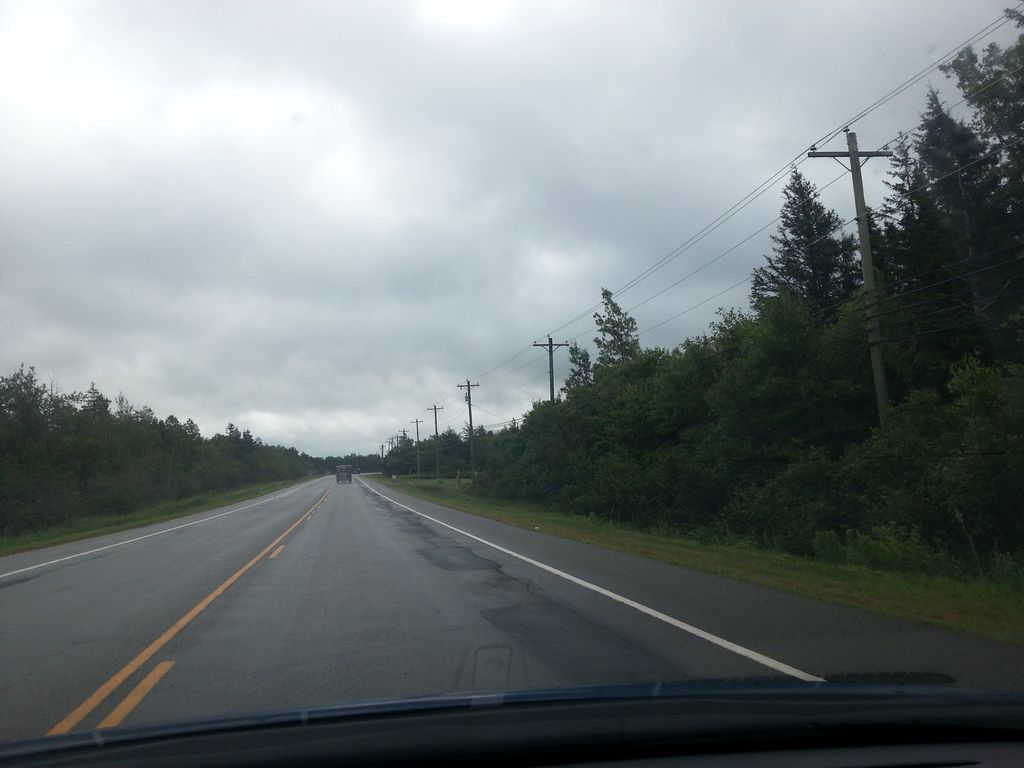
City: charlottetown